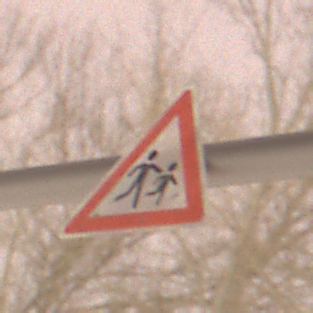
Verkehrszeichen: KinderLinks
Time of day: Night
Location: Outdoor (Urban)
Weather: Overcast
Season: Winter
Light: Artificial